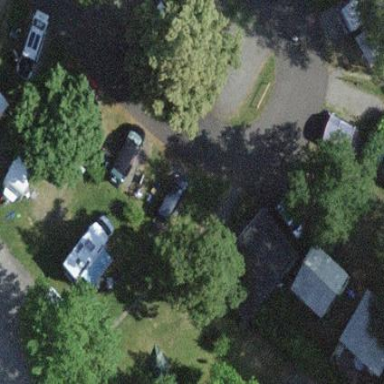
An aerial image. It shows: Camping pitch for tourists.